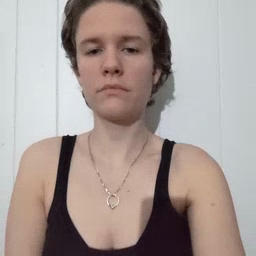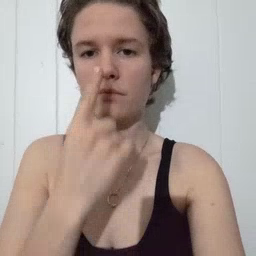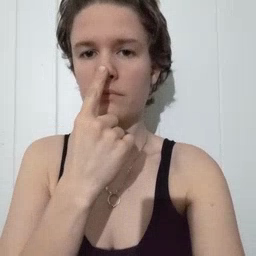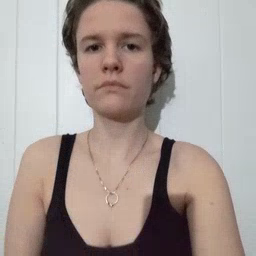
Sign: nose